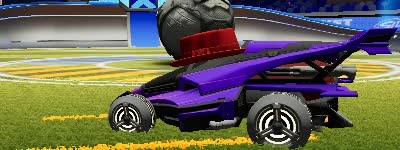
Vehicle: aftershock